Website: slack
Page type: receipt
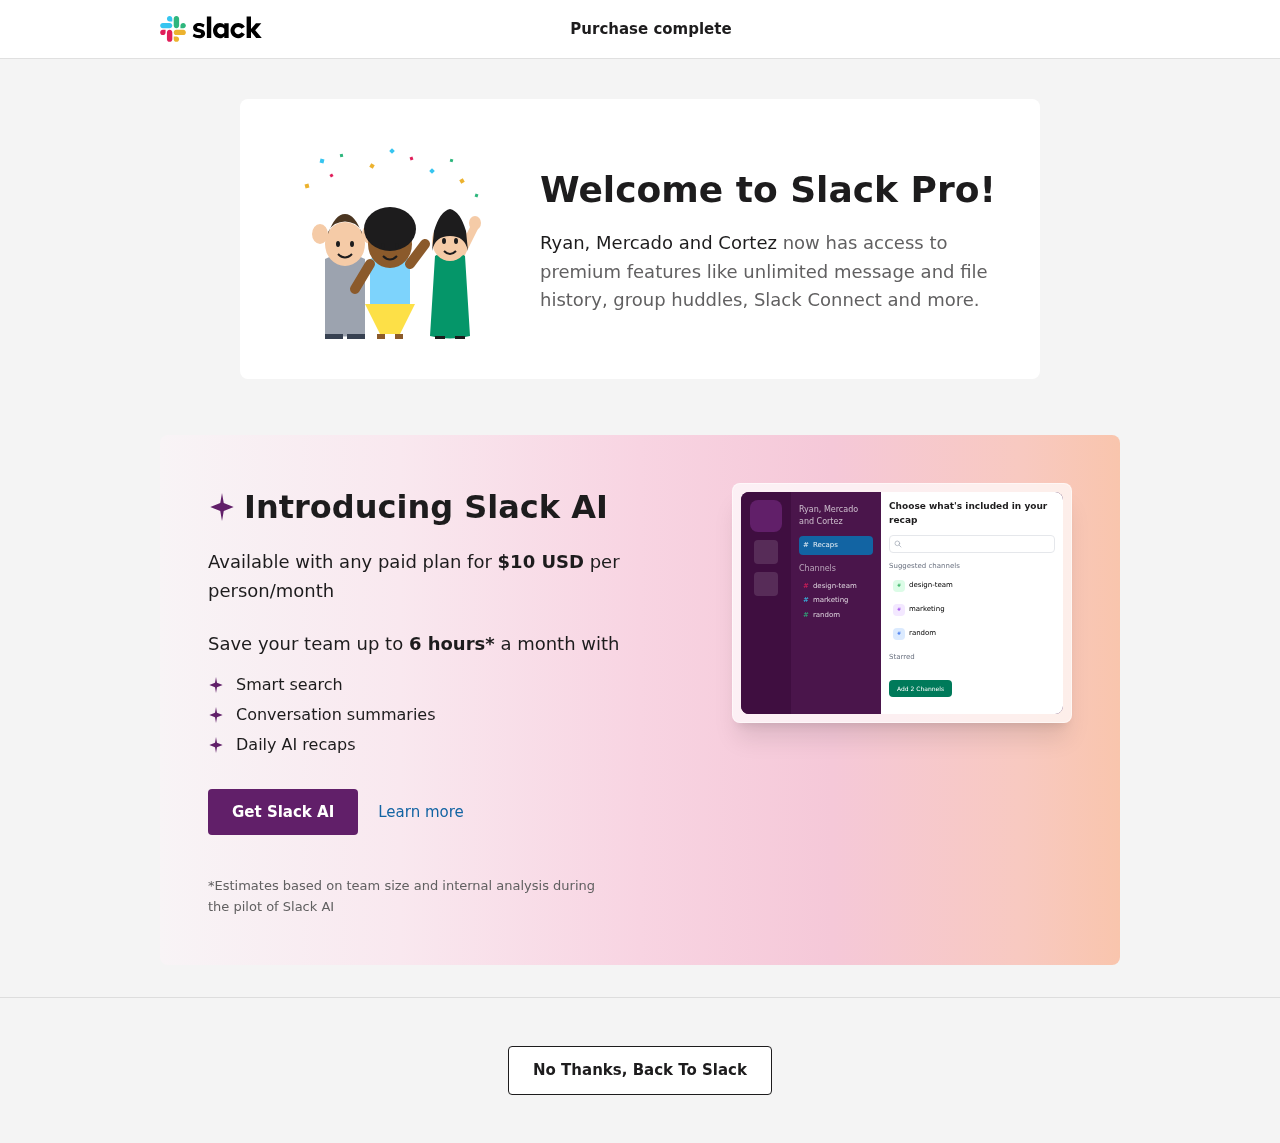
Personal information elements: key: PII_COMPANY
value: Ryan, Mercado and Cortez